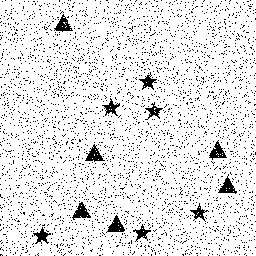
Squares: 0
Triangles: 6
Stars: 6
Total shapes: 12